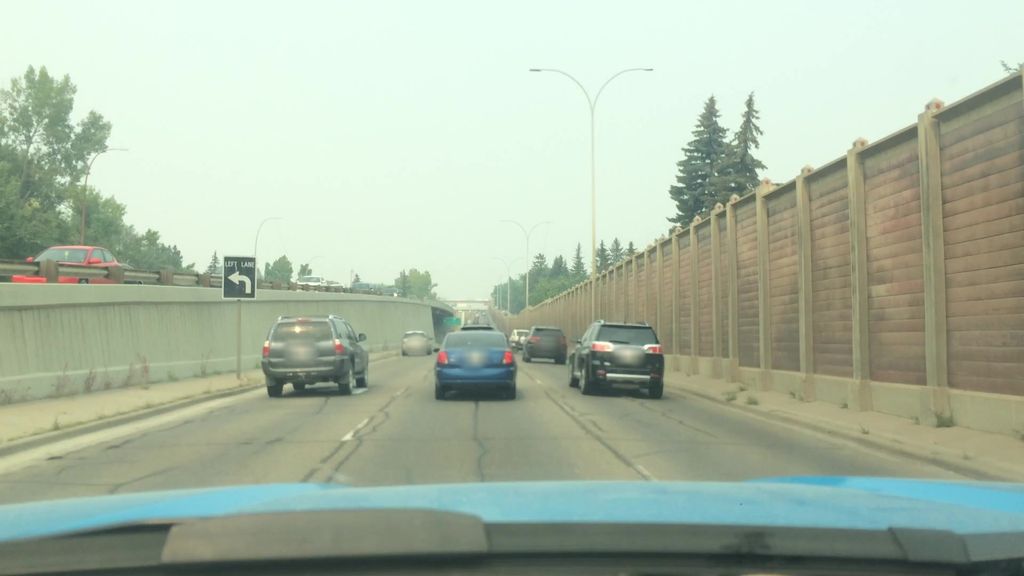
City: calgary